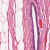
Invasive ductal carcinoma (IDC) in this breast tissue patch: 0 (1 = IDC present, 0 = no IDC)